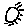
Label: sun